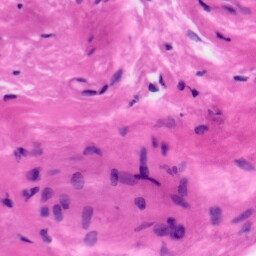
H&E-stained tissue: Tonsil